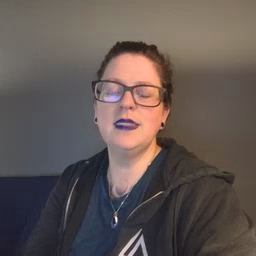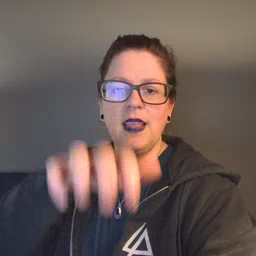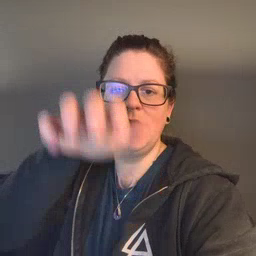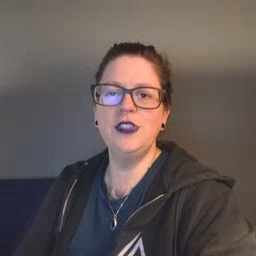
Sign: alligator